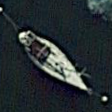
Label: Civil_yacht